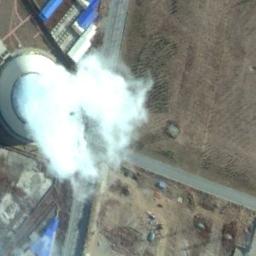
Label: thermal_power_station